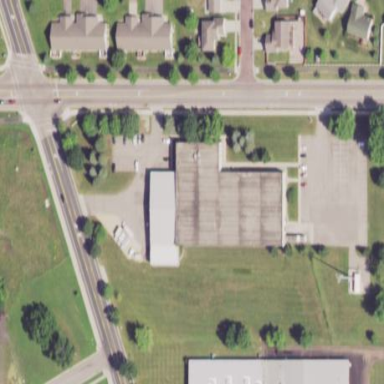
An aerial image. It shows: Commercial building.